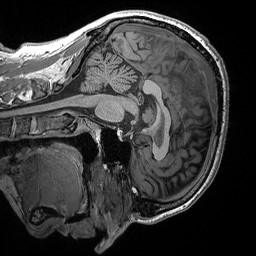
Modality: T1w
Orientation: sagittal
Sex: male
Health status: healthy
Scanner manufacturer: siemens
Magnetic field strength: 3 T
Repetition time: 2.6 s
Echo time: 0.00296 s